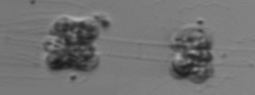
Label: Leptocylindrus_mediterraneus